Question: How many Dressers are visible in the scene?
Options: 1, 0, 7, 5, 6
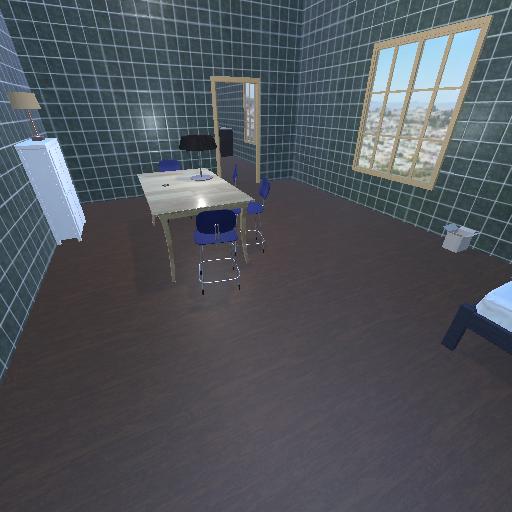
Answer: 1